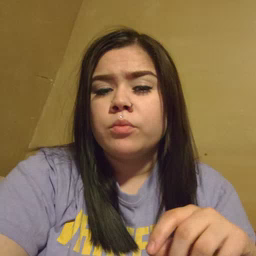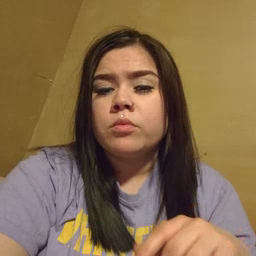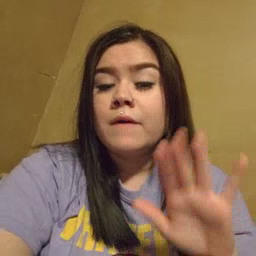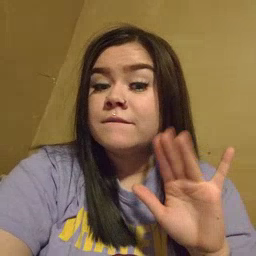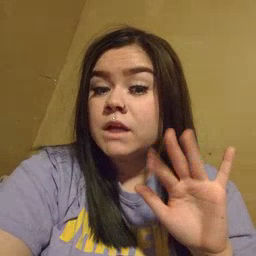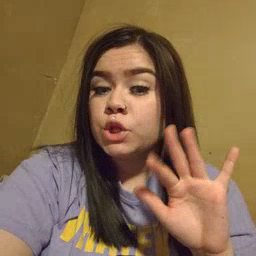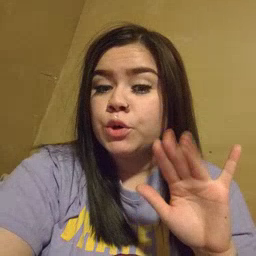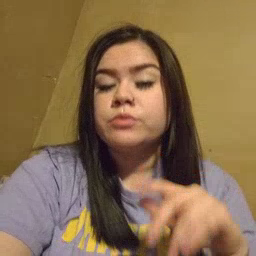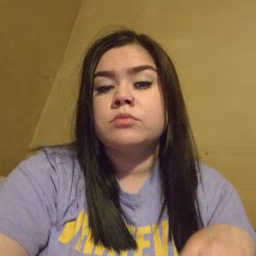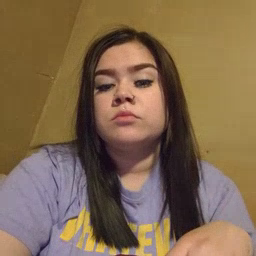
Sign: finger